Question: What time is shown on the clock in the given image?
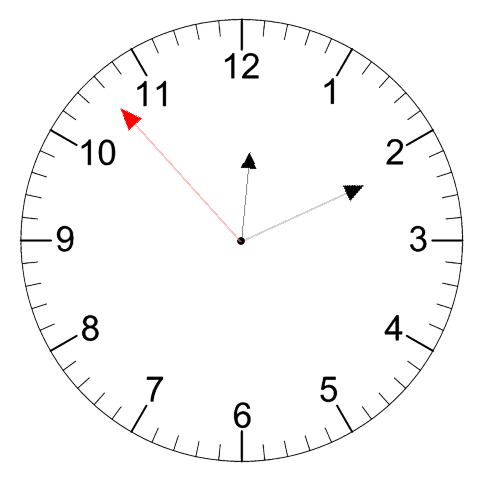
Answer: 12:10:53